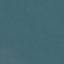
Land use / land cover: SeaLake